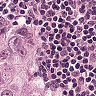
Metastatic tissue present: yes